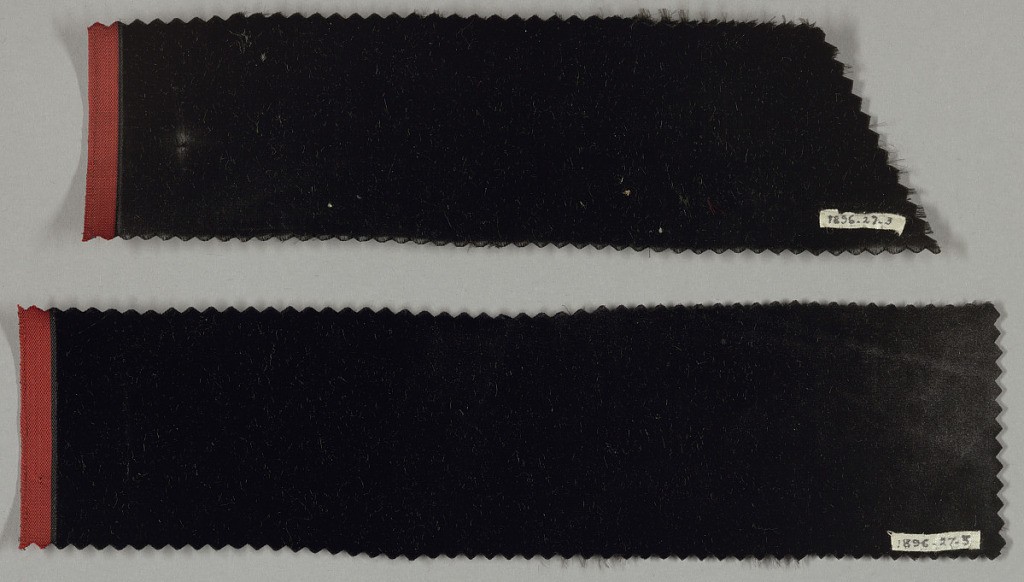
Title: Swatches
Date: late 19th century
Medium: silk Technique: velvet
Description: Two samples of black silk velvet with red selvedge.